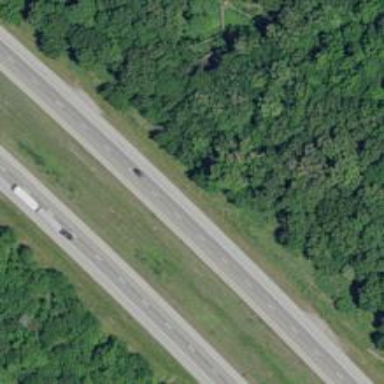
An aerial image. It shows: Asphalt motorway.